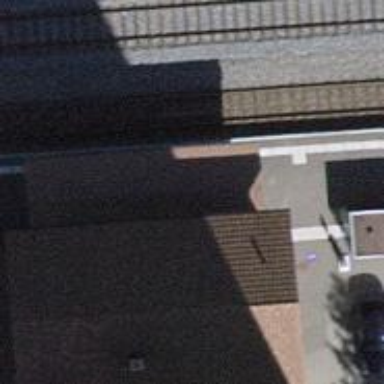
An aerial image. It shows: Train station building.